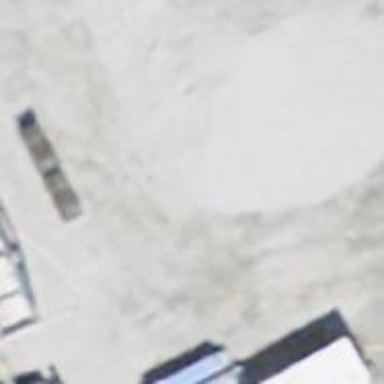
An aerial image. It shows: Charging station.